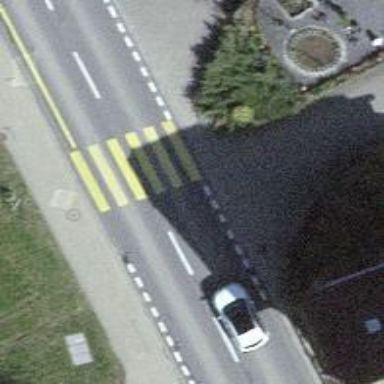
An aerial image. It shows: Secondary road with cycle track on the right side.